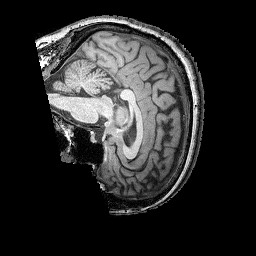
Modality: T1w
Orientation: sagittal
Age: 53
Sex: male
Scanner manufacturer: siemens
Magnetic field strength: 3 T
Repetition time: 2.25 s
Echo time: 0.00415 s